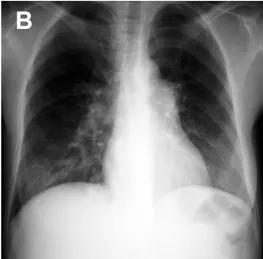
Type I Gaucher disease with exophthalmos and pulmonary arteriovenous malformation. (B) Chest X ray reveals prominent pulmonary conus and increased infiltration over right lower lung field.
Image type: radiology (x_ray)